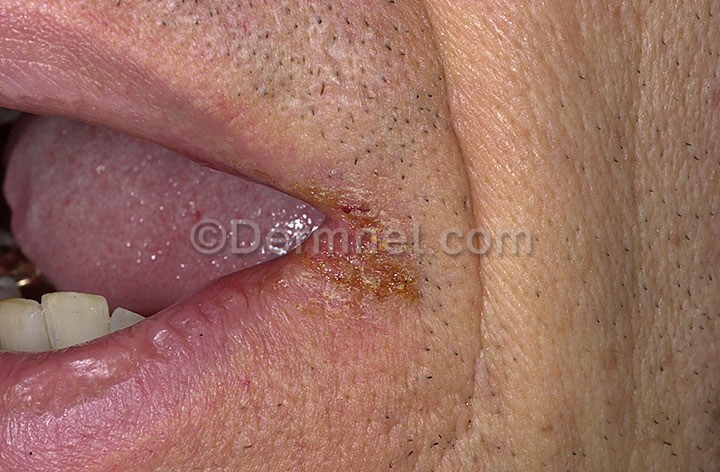
Disease: Tinea Ringworm Candidiasis and other Fungal Infections